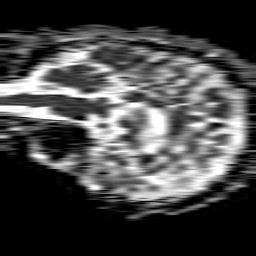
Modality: ADC
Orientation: sagittal
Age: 43
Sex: male
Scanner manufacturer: philips
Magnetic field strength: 1.5 T
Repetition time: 4.6 s
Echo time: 0.08941 s